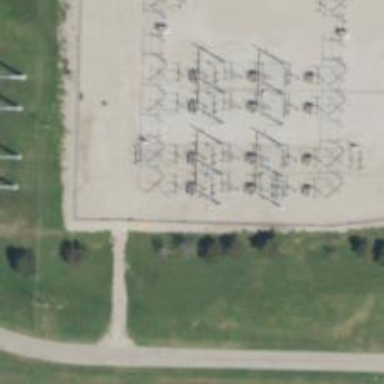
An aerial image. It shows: Switch used for power control.